Interaction volume radius: 10 \u00c5
Interaction volume height: 10 \u00c5
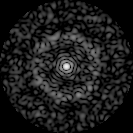
Disorder parameter: 0.8377